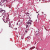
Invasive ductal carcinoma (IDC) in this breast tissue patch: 0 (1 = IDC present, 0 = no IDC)